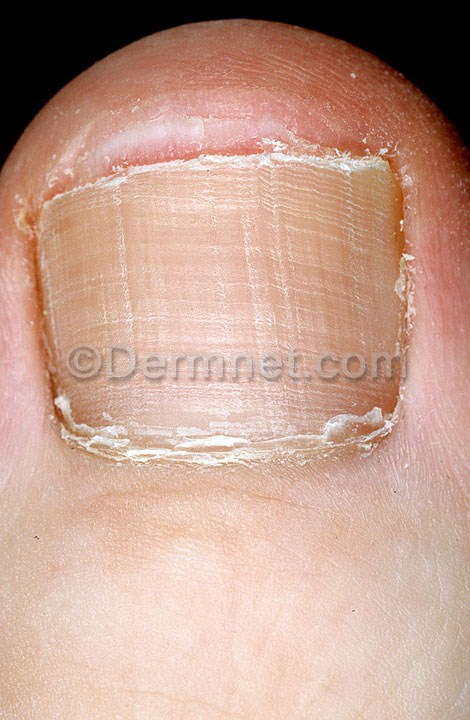
Disease: Nail Fungus and other Nail Disease